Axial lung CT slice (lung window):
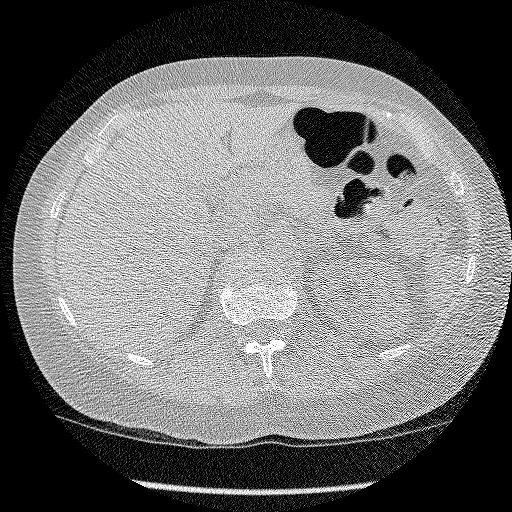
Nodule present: no